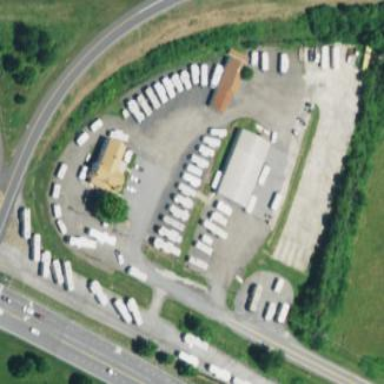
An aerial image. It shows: Caravan shop.